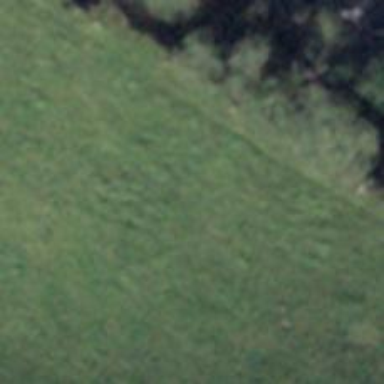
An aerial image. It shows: Grassy path.